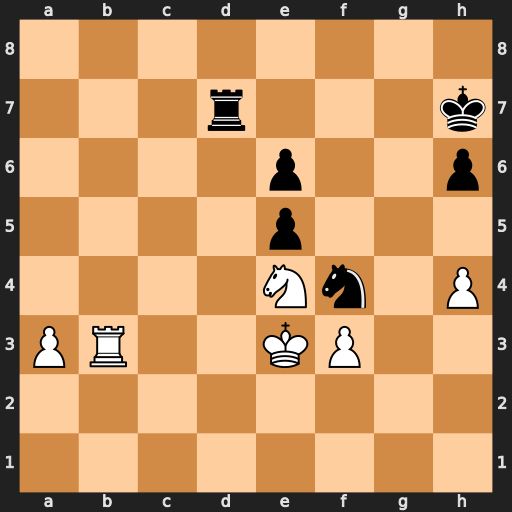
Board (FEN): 8/3r3k/4p2p/4p3/4Nn1P/PR2KP2/8/8
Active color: w
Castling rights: -
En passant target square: -
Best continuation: Nf6+ Kg6 Nxd7